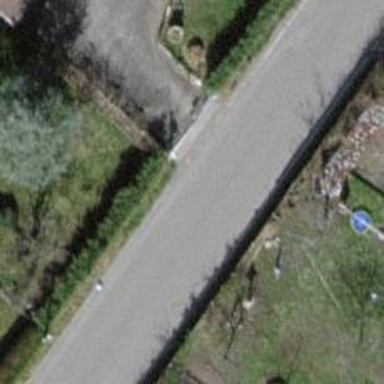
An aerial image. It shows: Tertiary road with asphalt surface.